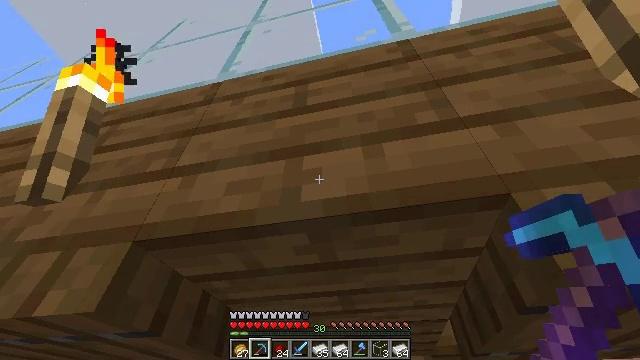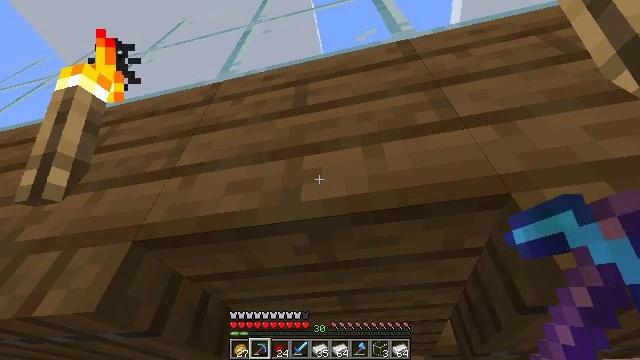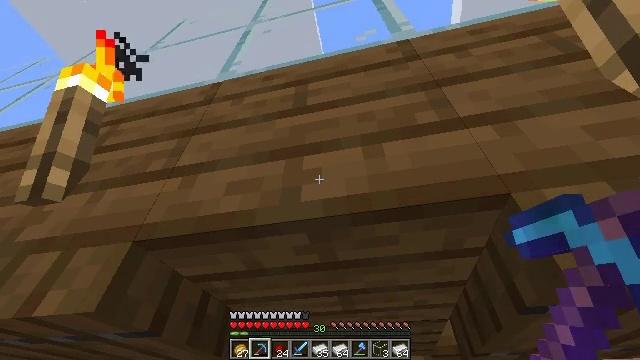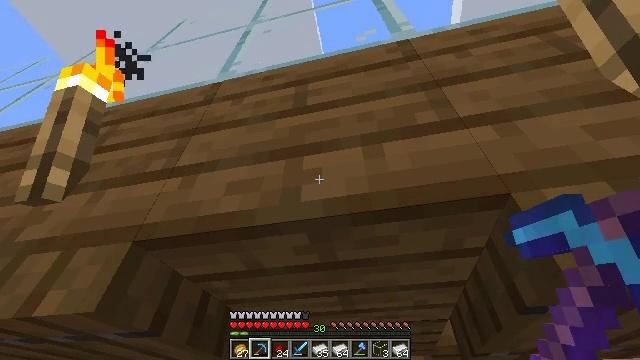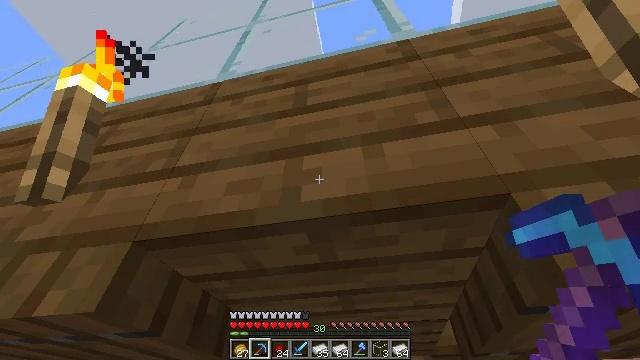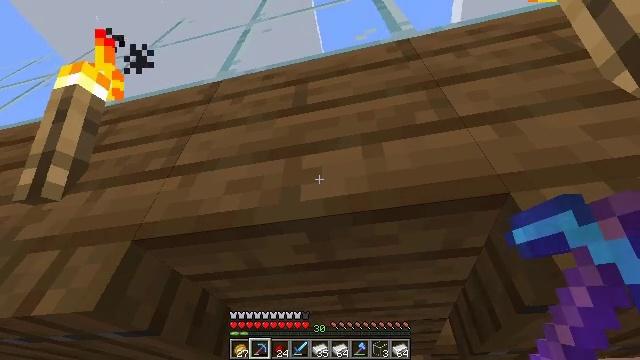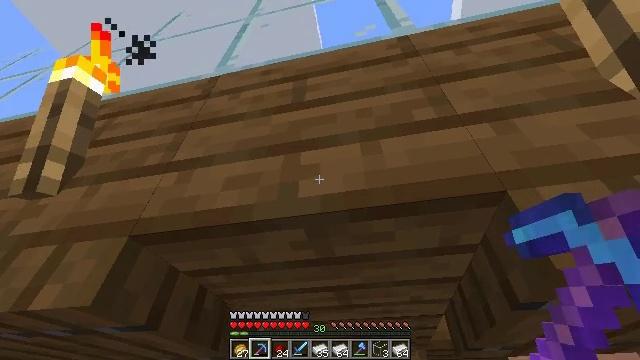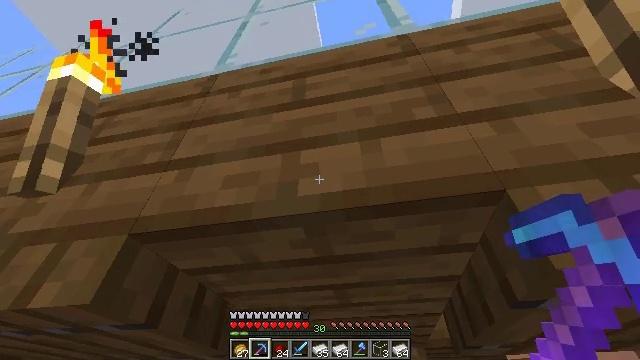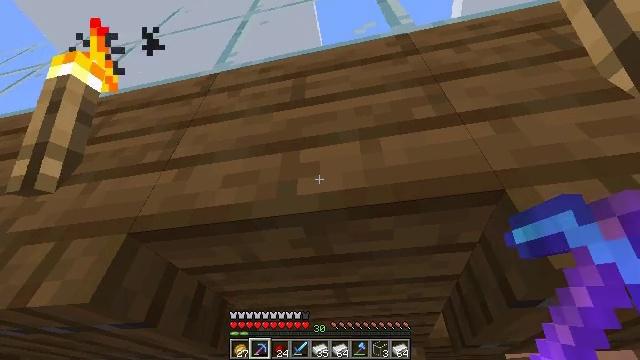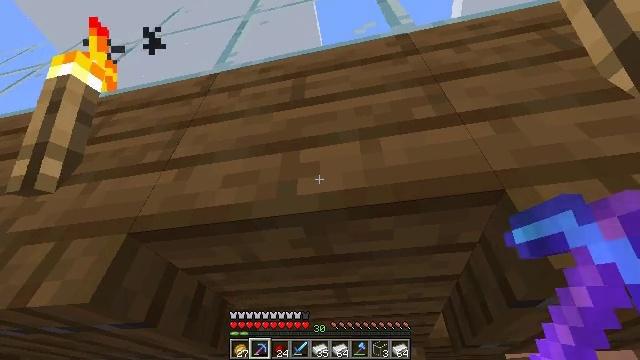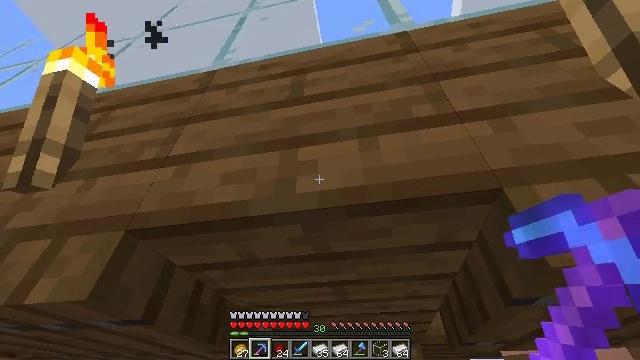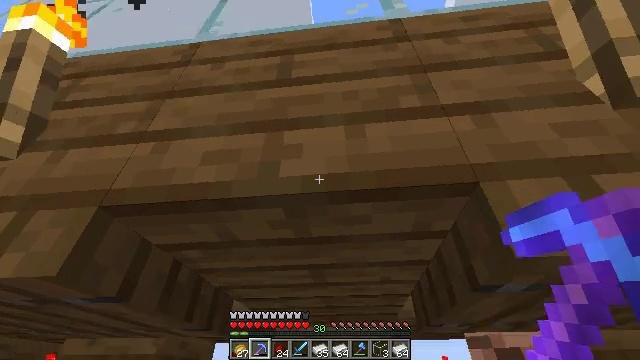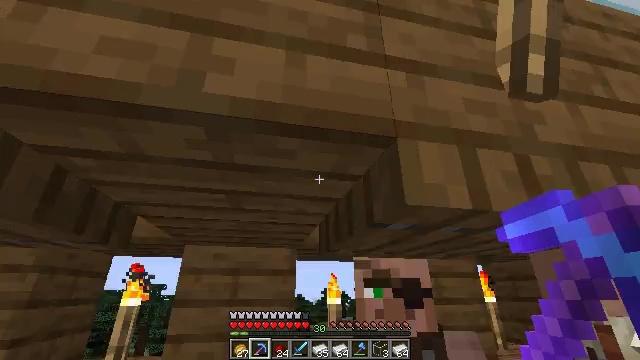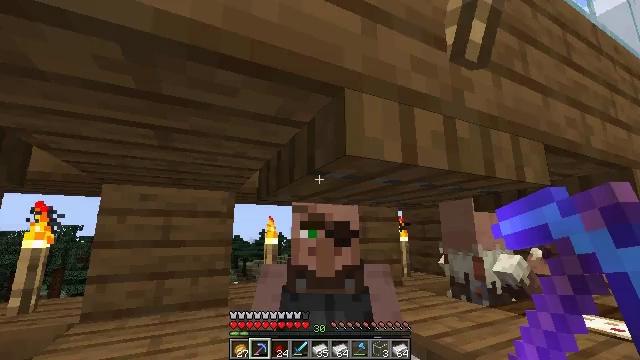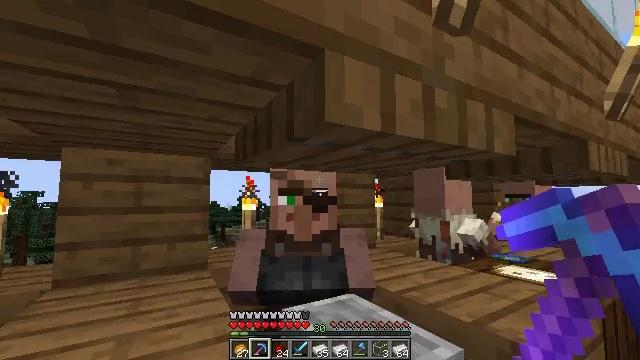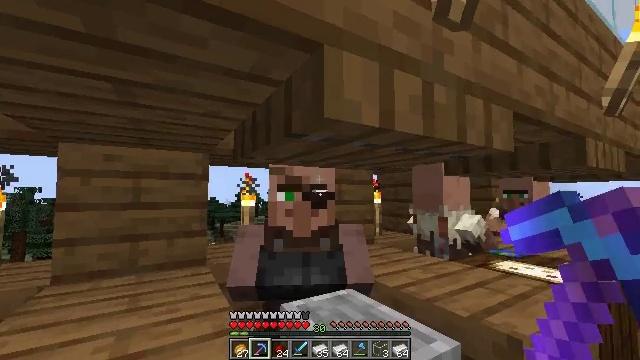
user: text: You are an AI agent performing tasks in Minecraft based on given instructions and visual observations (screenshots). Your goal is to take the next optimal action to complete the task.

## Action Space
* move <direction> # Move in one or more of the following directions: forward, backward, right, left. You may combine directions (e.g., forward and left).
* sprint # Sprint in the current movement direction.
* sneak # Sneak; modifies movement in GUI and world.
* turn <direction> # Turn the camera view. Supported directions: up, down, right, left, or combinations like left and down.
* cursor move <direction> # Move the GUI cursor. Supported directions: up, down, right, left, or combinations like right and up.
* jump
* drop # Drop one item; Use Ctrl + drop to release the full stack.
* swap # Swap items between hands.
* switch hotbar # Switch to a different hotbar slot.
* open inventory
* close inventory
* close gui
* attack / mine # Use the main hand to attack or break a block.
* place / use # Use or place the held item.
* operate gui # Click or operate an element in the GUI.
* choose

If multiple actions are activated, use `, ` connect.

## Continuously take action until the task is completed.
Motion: motion action
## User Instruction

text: Recycle the grindstone by mining it.
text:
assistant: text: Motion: no_op
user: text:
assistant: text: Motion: no_op
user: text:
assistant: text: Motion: no_op
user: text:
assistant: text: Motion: no_op
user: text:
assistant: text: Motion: no_op
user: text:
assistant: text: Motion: no_op
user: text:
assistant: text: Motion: no_op
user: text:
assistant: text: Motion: no_op
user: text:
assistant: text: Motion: no_op
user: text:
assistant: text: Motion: no_op
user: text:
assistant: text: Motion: turn right and down
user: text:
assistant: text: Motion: turn right and down
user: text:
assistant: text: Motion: turn right and down
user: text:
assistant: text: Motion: turn right and down
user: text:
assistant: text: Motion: no_op
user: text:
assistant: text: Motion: no_op
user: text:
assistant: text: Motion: turn down
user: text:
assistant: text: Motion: turn left and down
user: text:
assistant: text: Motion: turn left and down
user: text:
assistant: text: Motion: turn left and down
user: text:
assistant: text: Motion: move forward and move right, turn left and down
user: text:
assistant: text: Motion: move forward and move right, turn left and down
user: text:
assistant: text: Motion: move forward and move right, turn left and down
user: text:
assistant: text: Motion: move forward and move right, turn left and down
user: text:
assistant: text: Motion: turn left and down
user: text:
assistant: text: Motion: turn left and down
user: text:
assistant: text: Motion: turn left and down
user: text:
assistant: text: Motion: no_op
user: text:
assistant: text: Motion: turn down
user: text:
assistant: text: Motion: turn left and down